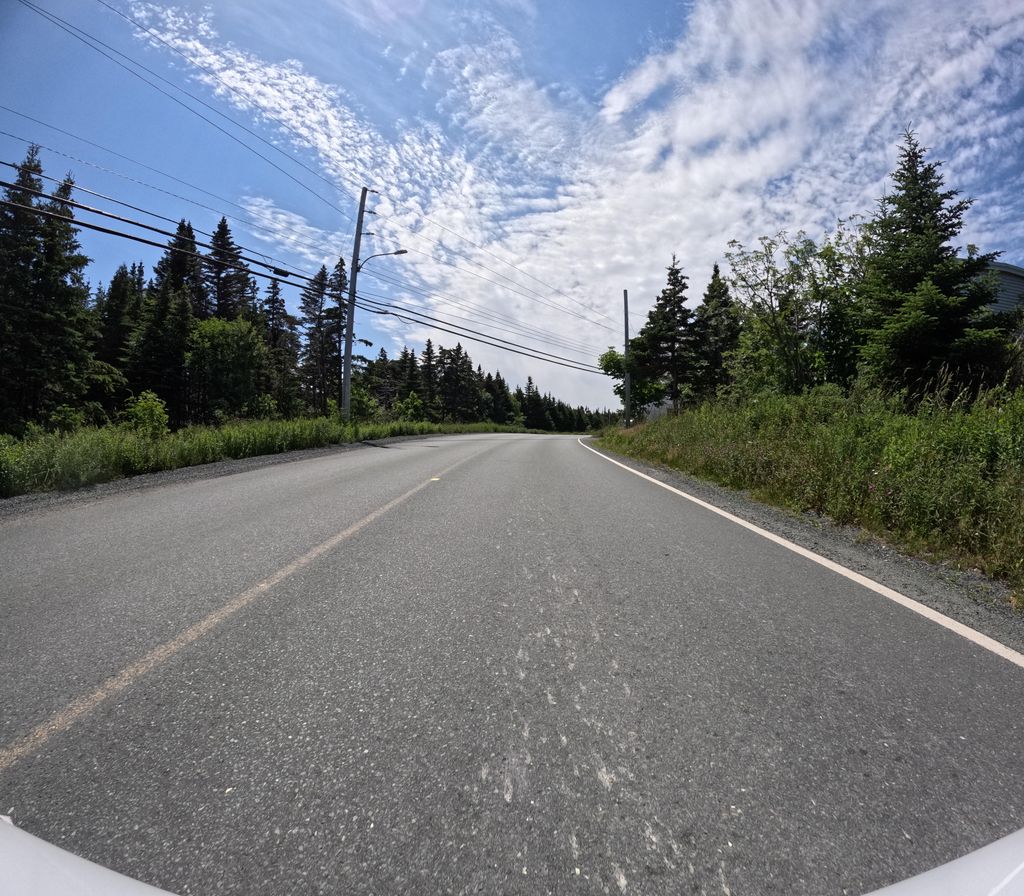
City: st_johns